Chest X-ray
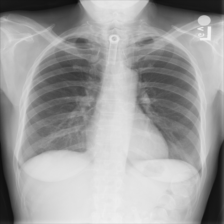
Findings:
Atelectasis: negative
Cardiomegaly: negative
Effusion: negative
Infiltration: negative
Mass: negative
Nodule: negative
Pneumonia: negative
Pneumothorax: negative
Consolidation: negative
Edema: negative
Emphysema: negative
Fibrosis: negative
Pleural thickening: negative
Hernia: negative